Question: I want to create a natural flow of content. The problem that I now face is that the '<div>'s will only line up next to each other. They will not pass the bottom edge of the floated block on the opposite side.
The following illustration clearly shows the problem. Let's say that I have 4 '<div>'s with variable heights:
- - - - -
So, the position of the 'divs > Div2' should be determined by the height of the previous divs. Could you please advise me on how to achieve this?

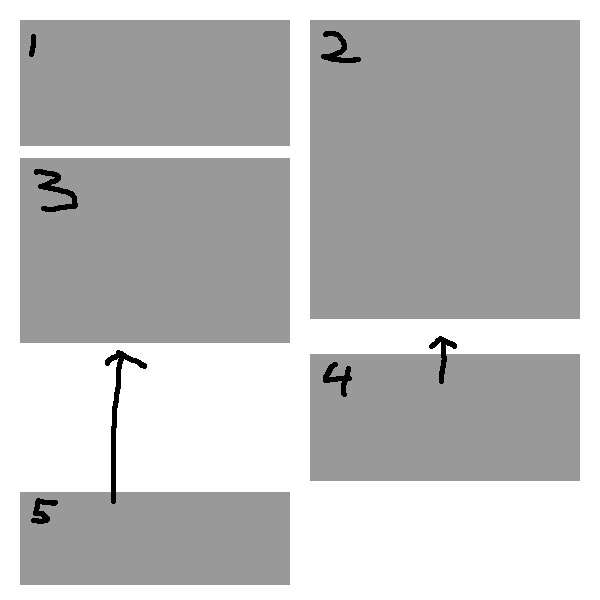
Answer: I worked on this last night and found a rather simple way to do.
Compare the bottom position of the left column and the right column, append the new li element to the side with smaller value, which can be done by th e following way:
'''
var last_left_post = $('.left:last');
var last_right_post = $('.right:last');
var left_position = 0;
var right_position = 0;
left_position = last_left_post.height() + last_left_post.offset().top;
right_position = last_right_post.height() + last_right_post.offset().top;
if(left_position<=right_position){
$('#timeline').append('<li class="left"></li>');
}else{
$('#timeline').append('<li class="right"></li>');
}
'''
.left and .right using the same css as you do.